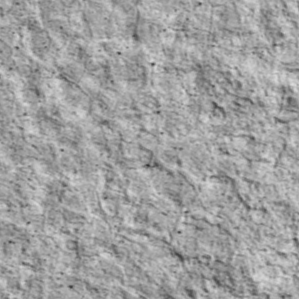
Label: non_frost